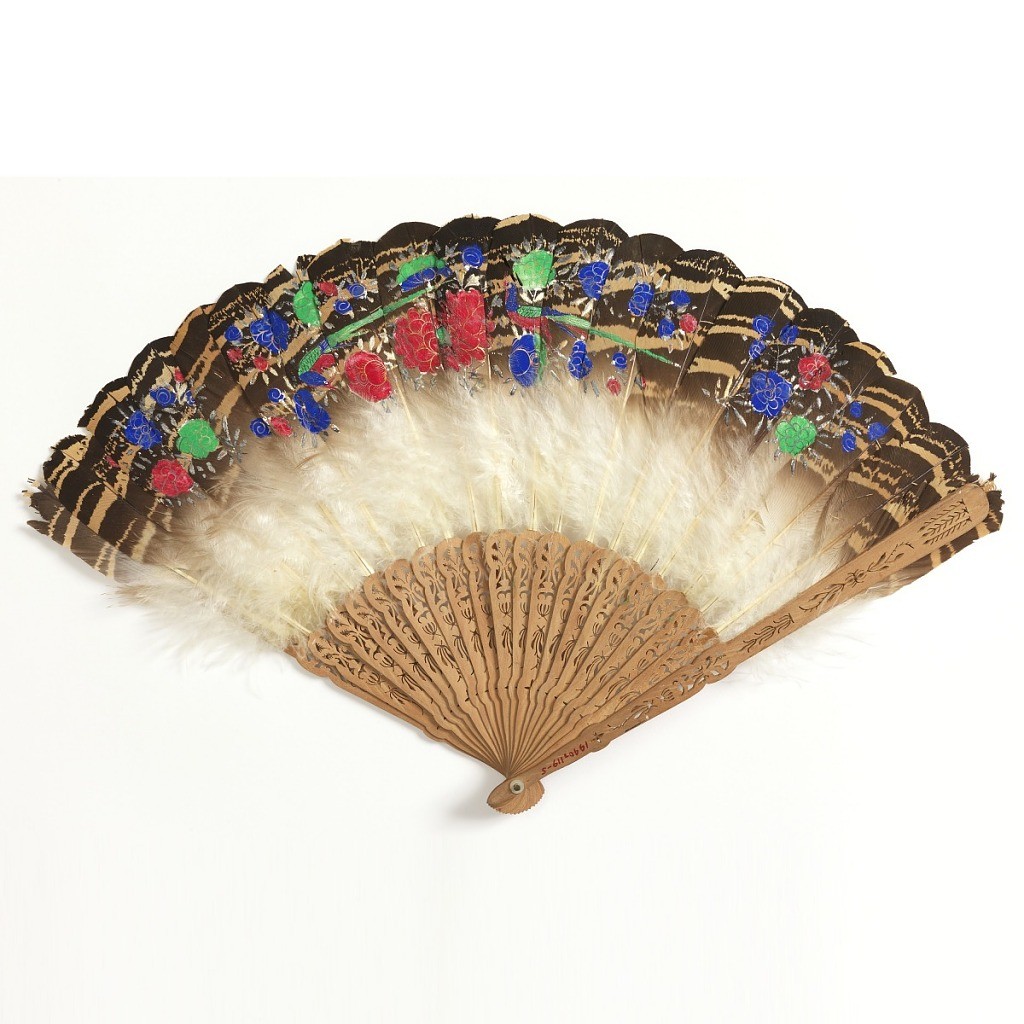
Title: Brisé fan
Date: mid- 19th century
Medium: Pierced and gilded sandalwood sticks, feathers painted with tempera
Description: Brisé fan with carved sandalwood sticks, topped with feathers hand-painted with floral designs in blue, green and red tempera.